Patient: sex F, age 62
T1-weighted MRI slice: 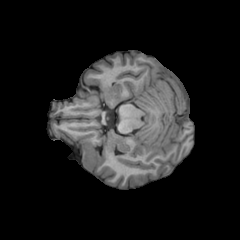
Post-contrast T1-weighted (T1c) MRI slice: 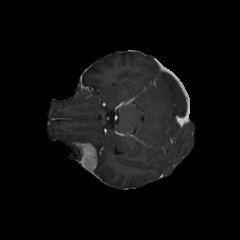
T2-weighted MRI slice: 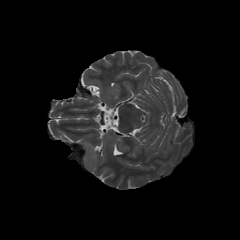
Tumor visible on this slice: no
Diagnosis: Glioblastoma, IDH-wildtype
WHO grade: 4